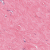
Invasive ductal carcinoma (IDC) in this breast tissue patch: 0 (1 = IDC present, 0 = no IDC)